Question: Progress stops look broken
I have tried:
- -
<URL>

'''
.progress-cir {
background: #fff;
display: block;
height: 30px;
width: 30px;
border-radius: 50%;
display: inline-block;
position: relative;
margin: 0 -11px;
z-index: 10;
border: 5px solid #f3f0e9; }
.progress-rec {
background: #fff;
display: block;
height: 14px;
width: 67px;
display: inline-block;
position: relative;
top: -8px;
border-top: 5px solid #f3f0e9;
border-bottom: 5px solid #f3f0e9;
left: 0px;
z-index: 20; }
.progress-active {
background: #1e79c3 !important; }
'''
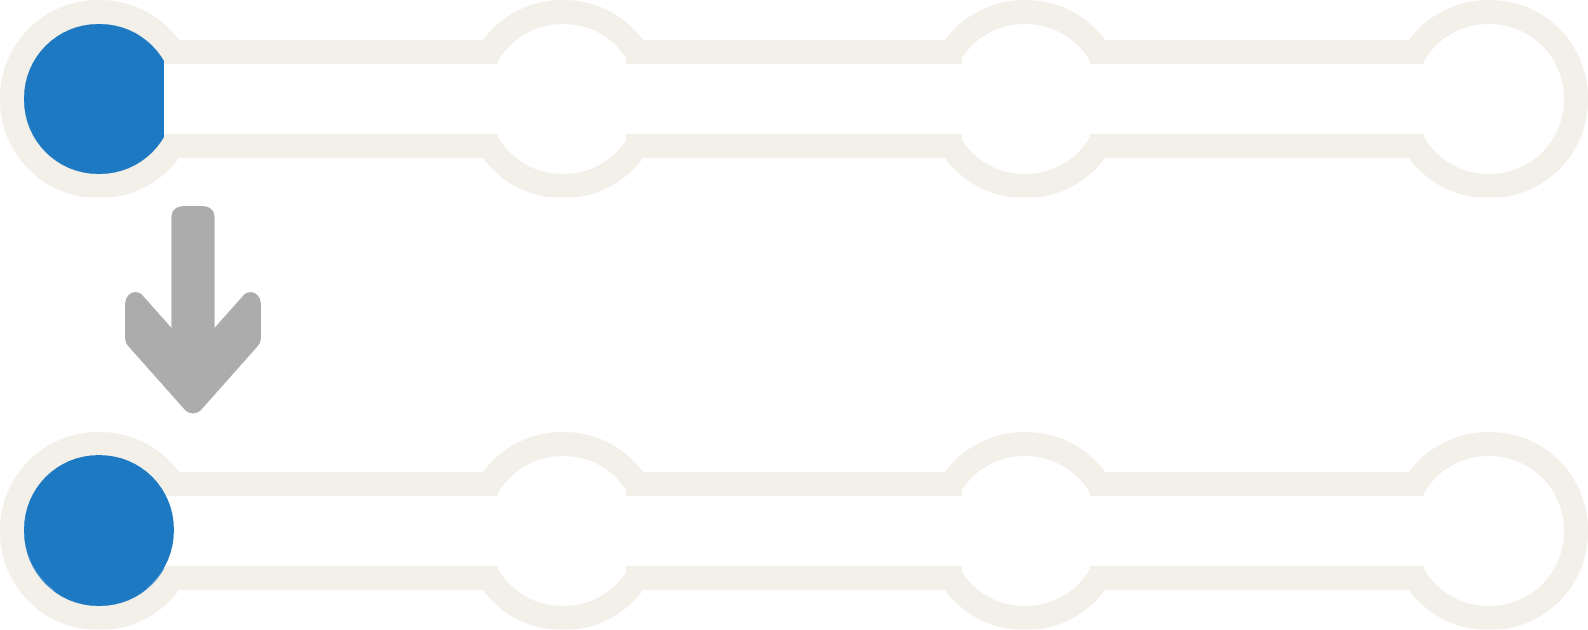
Answer: None of this is very bulletproof, but here's a way you could perhaps get what you want: <URL>
All I've done here is add some '::after' code to the horizontal bars.
'''
<!DOCTYPE html>
<html lang="en">
<head>
<meta charset="utf-8">
<style>
.progress-cir {
background: #fff;
display: block;
height: 30px;
width: 30px;
border-radius: 50%;
display: inline-block;
position: relative;
margin: 0 -11px;
z-index: 10;
border: 5px solid #f3f0e9;
}
.progress-rec {
background: #fff;
display: block;
height: 14px;
width: 67px;
display: inline-block;
position: relative;
top: -8px;
border-top: 5px solid #f3f0e9;
border-bottom: 5px solid #f3f0e9;
left: 0px;
z-index: 20;
}
.progress-active {
background: #1e79c3 !important;
}
.progress-active + .progress-rec::after {
content: "";
position: absolute;
left: -28px;
top: -8px;
height: 14px;
width: 30px;
height: 30px;
background: #1e79c3;
border-radius: 50%;
}
</style>
</head>
<body>
<a class="progress-cir progress-active"></a>
<a class="progress-rec progress-active"></a>
<a class="progress-cir progress-active"></a>
<a class="progress-rec"></a>
<a class="progress-cir"></a>
<a class="progress-rec"></a>
<a class="progress-cir"></a>
</body>
</html>
'''